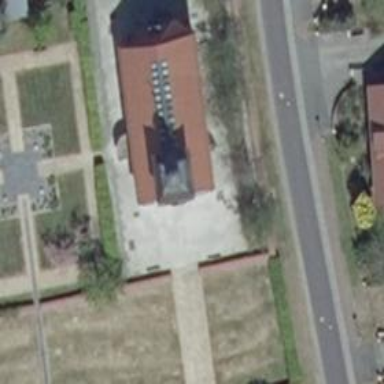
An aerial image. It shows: Museum.